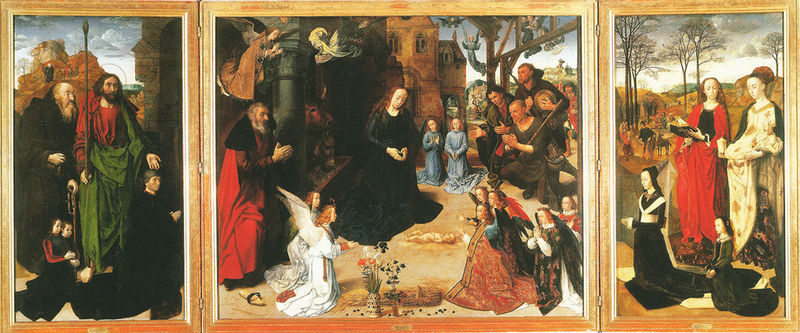
Titel: Portinari Triptychon
Künstler: Hugo van der Goes
Institution: Florenz, Uffizien
Schlagwörter: berg, blau, dunkel, flügel, gemälde, himmel, mann, schatten, weiß, bäume, frauen, grün, blumen, frau, holz, licht, männer, schwarz, gebäude, haus, rot, alt, johannes, rahmen, trauer, hände, kirche, boden, kutte, mantel, drei, gewänder, kind, mutter, vater, gotik, kinder, engel, vase, stab, berge, klein, baby, könig, gefaltet, holzrahmen, buch, knien, gebet, altar, heiligenschein, christus, jesus, scharnier, mittelalter, stall, verbeugen, könige, heilige, abendmahl, anbeten, maria, madonna, magdalena, anbetung, ochse, hirten, schaniere, altarbild, christi, josef, geburt, tryptichon, ochs, jesuskind, retabel, stifter, christ, geburt jesu, triptychon, geschenke, apostel, dank, heilgenschein, aufklappbar, saint, ochse#, frau+mann